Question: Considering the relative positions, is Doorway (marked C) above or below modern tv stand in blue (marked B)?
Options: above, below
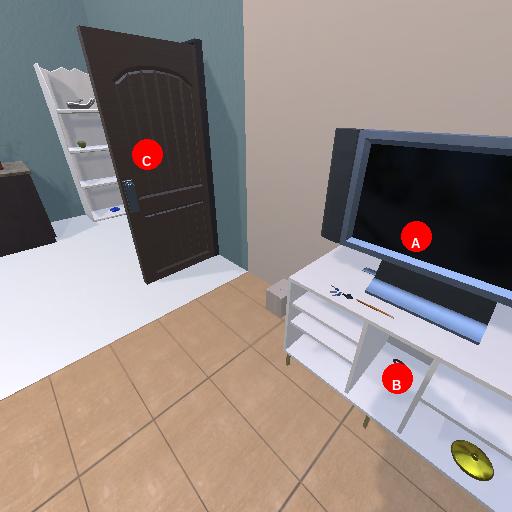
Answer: above